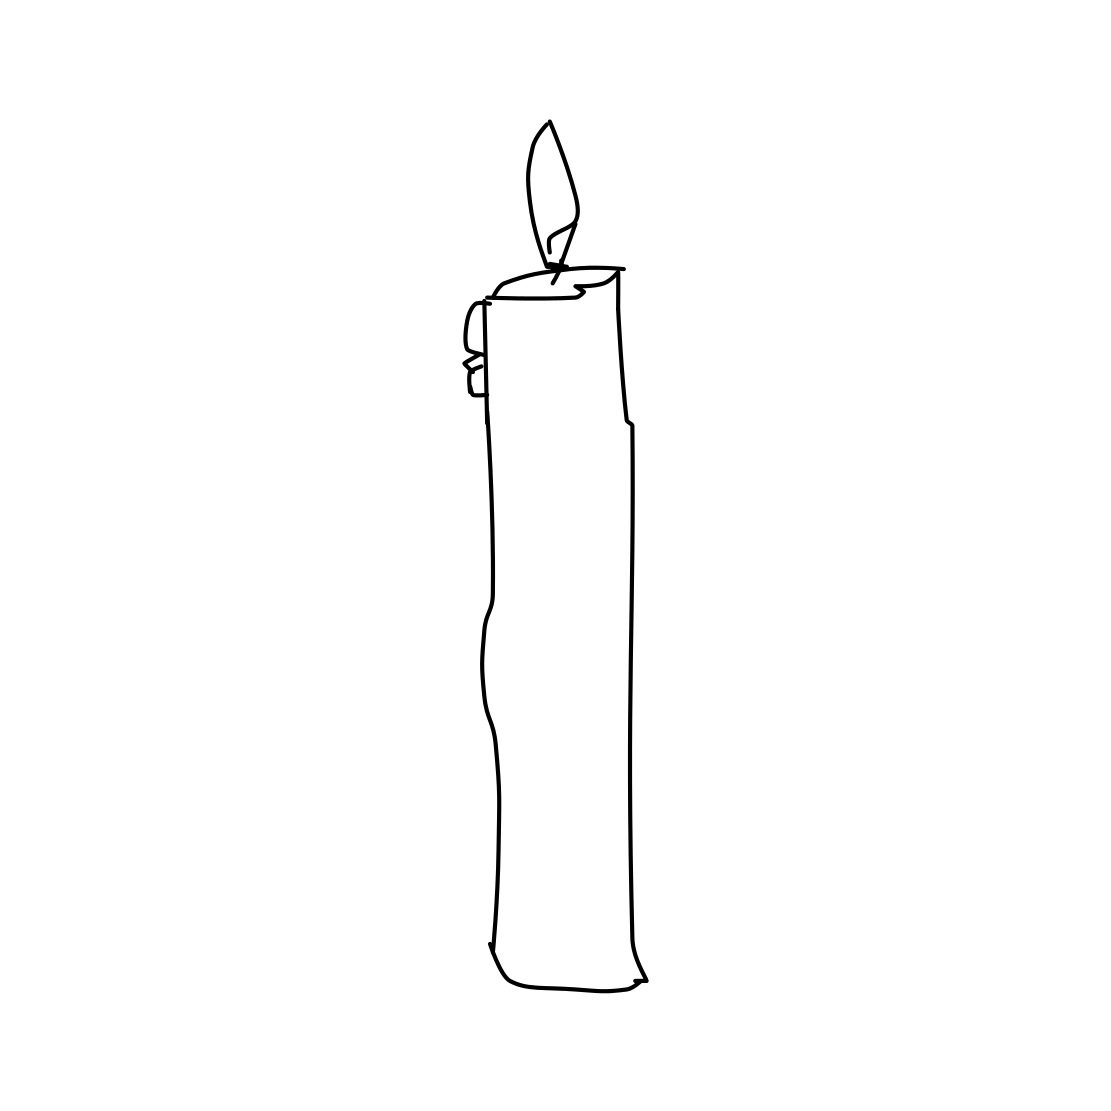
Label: candle